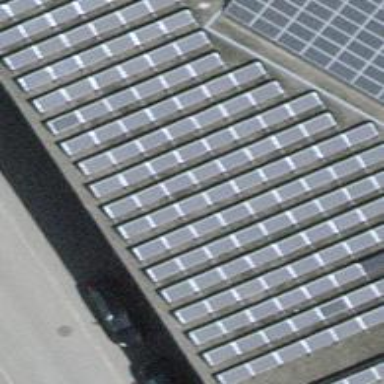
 consisting of solar photovoltaic panels."